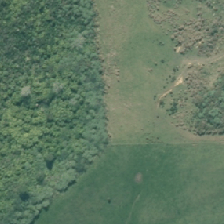
Land cover: low_producing_grassland